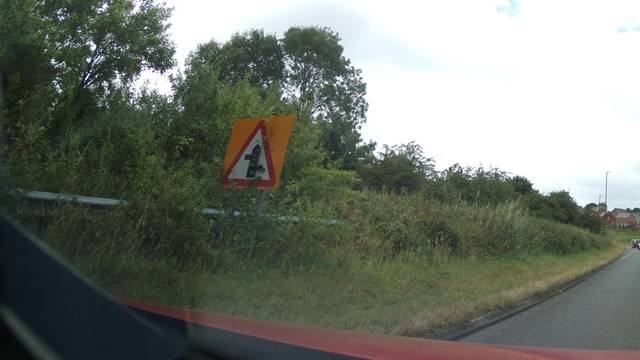
Region: United Kingdom
Coordinates: 52.952, -1.433